Aerial crown-view tile of a tropical tree (Barro Colorado Island, Panama), acquired 20250616:
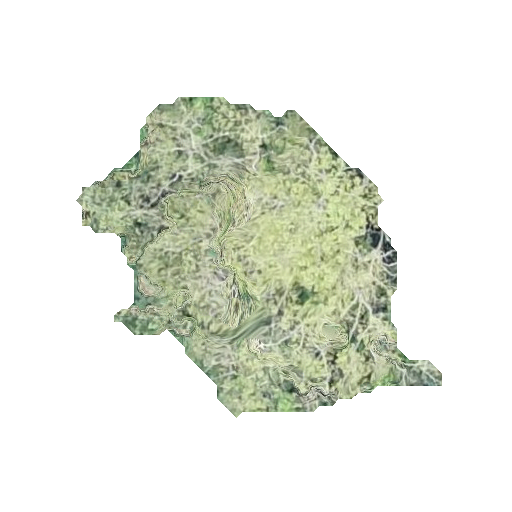
Species: Luehea seemannii
GBIF accepted scientific name: Luehea seemannii
Crown area: 103.352 m²